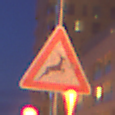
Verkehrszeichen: WildwechselLinks
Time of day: Night
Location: Outdoor (Urban)
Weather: PartlyCloudy
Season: NotSpecified
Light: Artificial